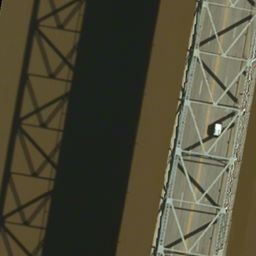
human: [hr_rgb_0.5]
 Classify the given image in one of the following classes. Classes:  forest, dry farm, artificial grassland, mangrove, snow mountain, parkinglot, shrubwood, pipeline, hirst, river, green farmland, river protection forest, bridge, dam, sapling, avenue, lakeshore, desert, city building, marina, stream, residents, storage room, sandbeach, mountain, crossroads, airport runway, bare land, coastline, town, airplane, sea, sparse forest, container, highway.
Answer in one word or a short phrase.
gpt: bridge